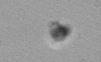
Label: detritus